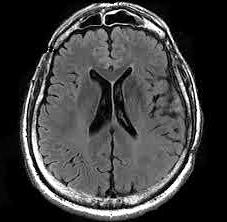
Label: notumor